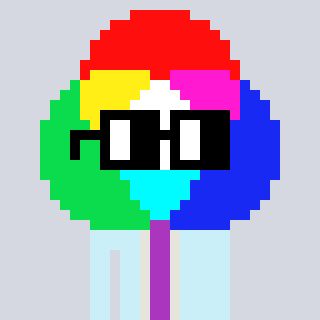
a pixel art character with square black glasses, a color circle-shaped head and a cold-colored body on a cool background